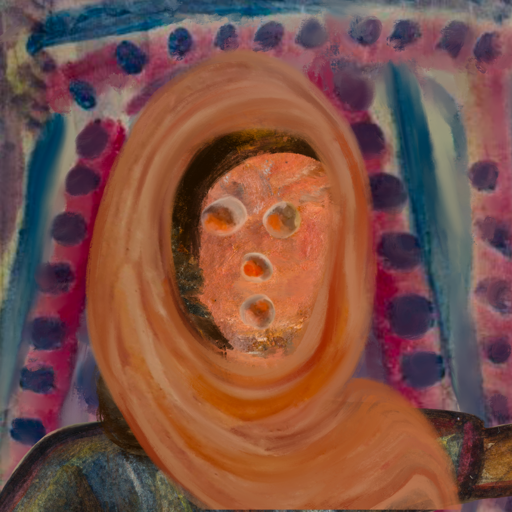
Background: HillGirl, Head And Neck Front: Boggyland, Face Front: Rupkatha, Bust: Mosgoul, Hair Front: Gypsy_Queen, Head Accessory: Pious_Lady_Scarf, Second Necklace: Blank, Necklace: Blank, Baby: Blank